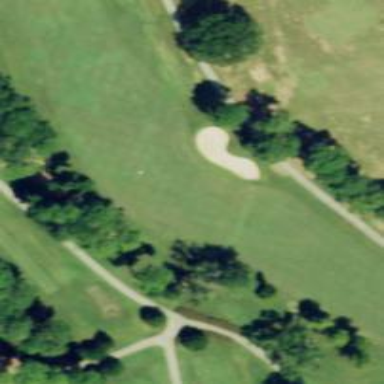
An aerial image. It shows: Golf hole.